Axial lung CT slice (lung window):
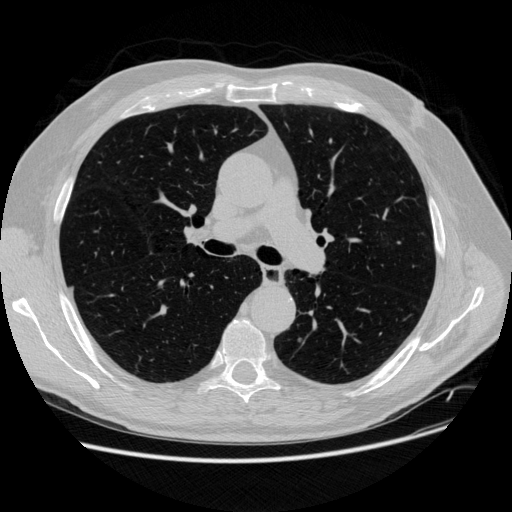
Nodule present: no